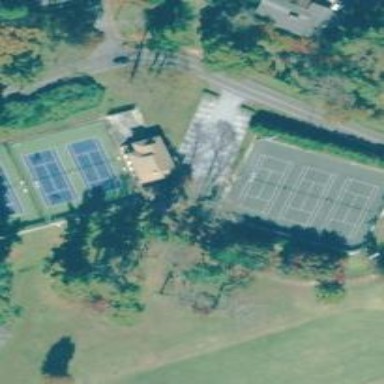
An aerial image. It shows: Clay tennis court pitch.